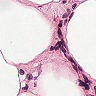
Metastatic tissue present: no